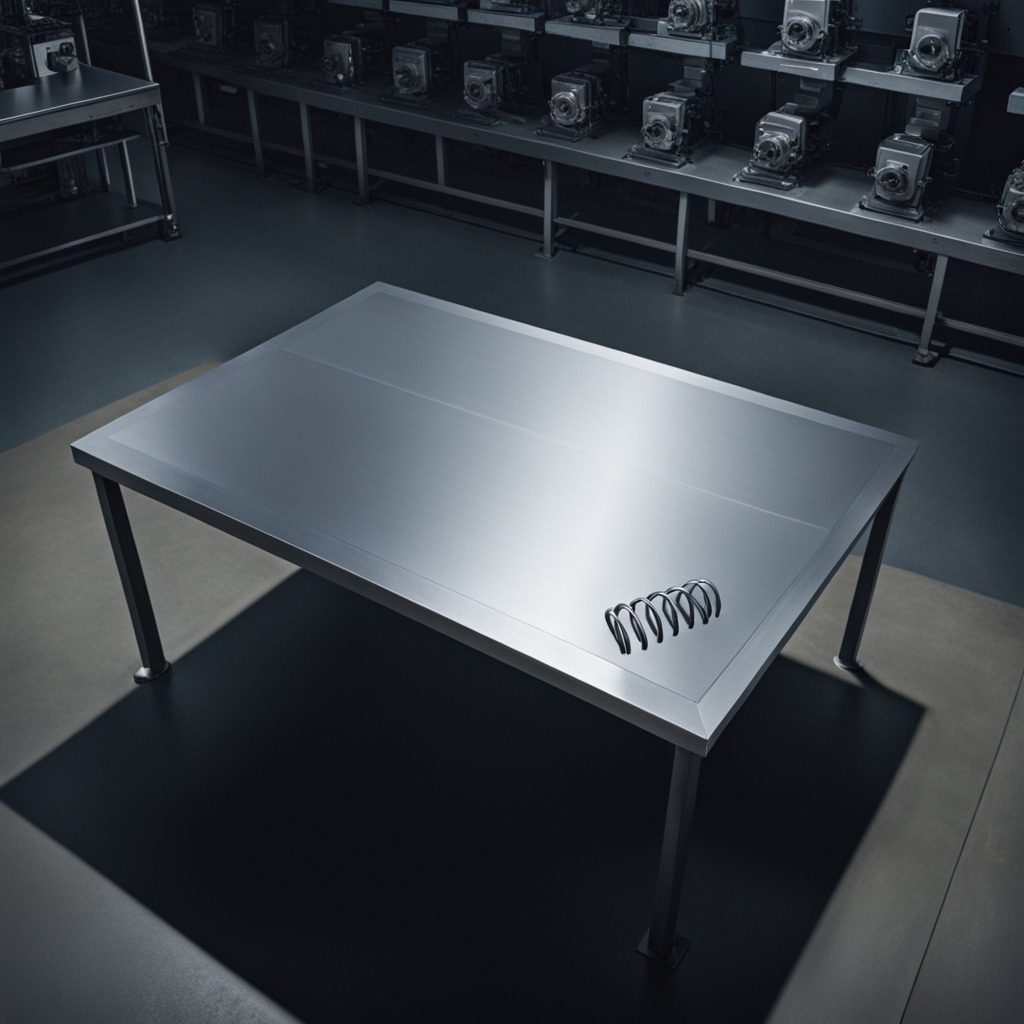
A coiled metal spring is lying on the tabletop in the basement.